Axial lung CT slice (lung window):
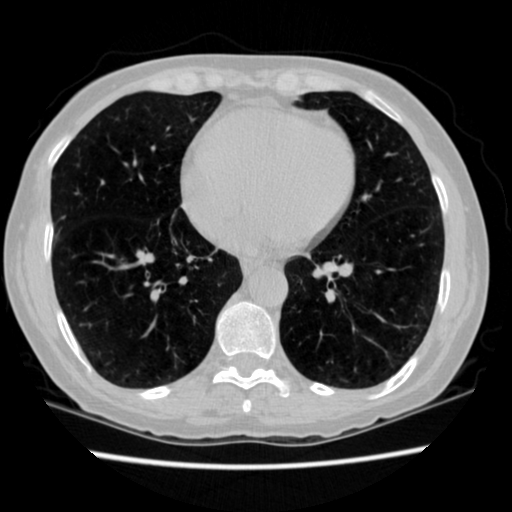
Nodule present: no